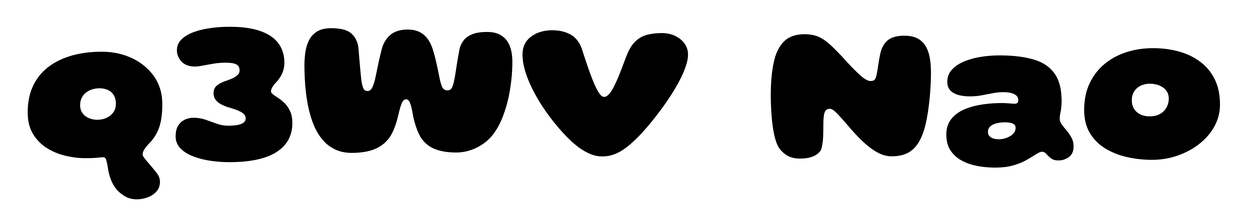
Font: Gluten_ExtraBold